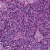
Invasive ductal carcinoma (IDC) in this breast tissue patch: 1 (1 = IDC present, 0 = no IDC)